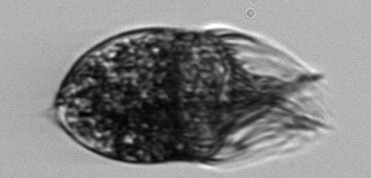
Label: Pelagostrobilidium